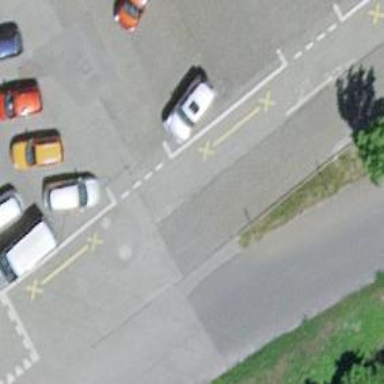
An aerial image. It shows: Road serving as parking aisle.